Question: I'm having really hard trouble installing 'libsodium' on my local server (WAMP64).
I used this <URL> and many others, but still no luck.
I successfully installed 'PEAR' but I can't use it to install the PHP wrapper of 'libsodium'. Can someone post a little guide step by step to help me?

I would appreciate help installing 'Halite', wich needs 'libsodium', because maybe it will be my next step.
Thank you everyone.
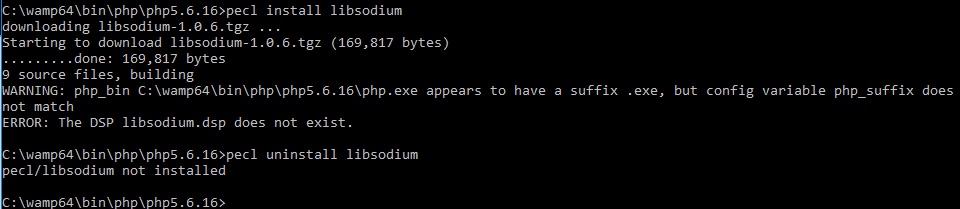
Answer: Do Not Try To Install Pecl Extensions On Windows With Pear/Pecl. It Will Not Work.
Rather use pre-compiled .dll file.
---
The guide page even says so:
> Installing Libsodium and the PHP Extension on WindowsOn Windows, download the appropriate zip file for your version of PHP and then follow these three steps.